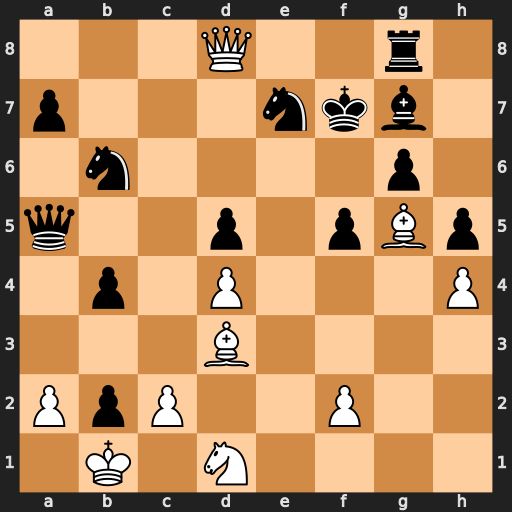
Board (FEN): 3Q2r1/p3nkb1/1n4p1/q2p1pBp/1p1P3P/3B4/PpP2P2/1K1N4
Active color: w
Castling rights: -
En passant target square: -
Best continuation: Qxe7#